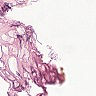
Metastatic tissue present: no